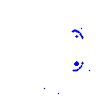
Particle: pion